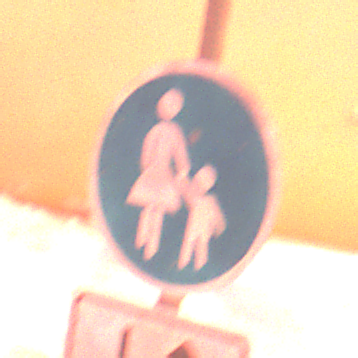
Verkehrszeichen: Gehweg
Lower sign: RichtungsangabeDurchPfeile8
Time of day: Night
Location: Outdoor (Urban)
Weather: Overcast
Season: Winter
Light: Artificial